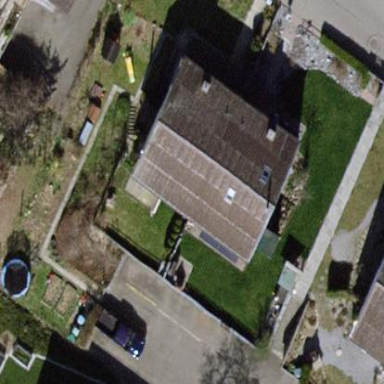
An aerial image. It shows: Terrace building.